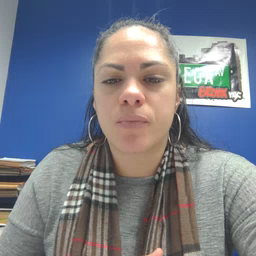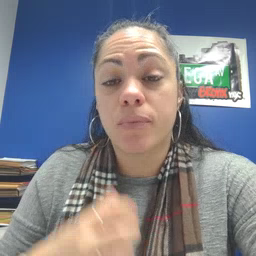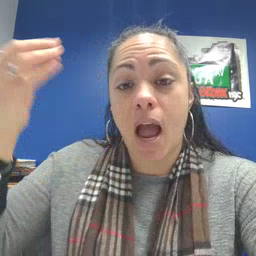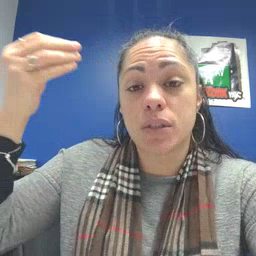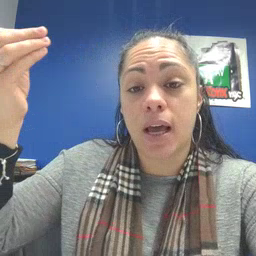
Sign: outside